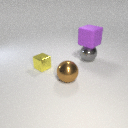
large brown metal sphere to the left of large gray metal sphere